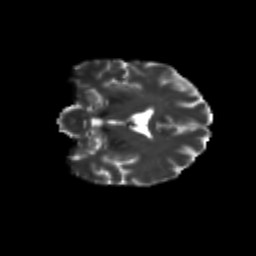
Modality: T2w
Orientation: coronal
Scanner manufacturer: siemens
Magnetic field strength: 3 T
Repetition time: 9.2 s
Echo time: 0.084 s